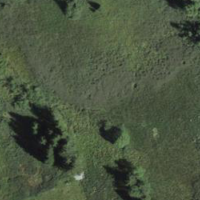
EUNIS habitat code: 23
Species observed at this site:
Silene dioica